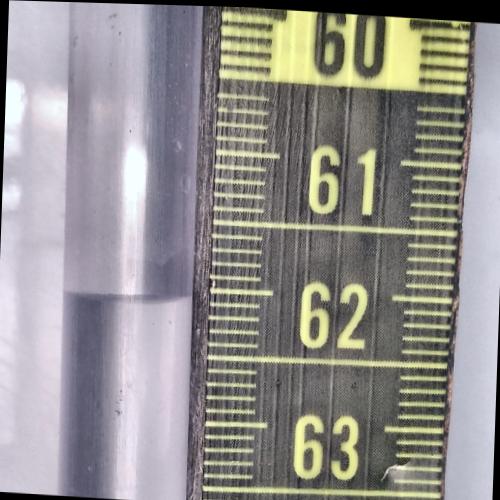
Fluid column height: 62.1 cm